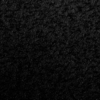
Label: not_dusty